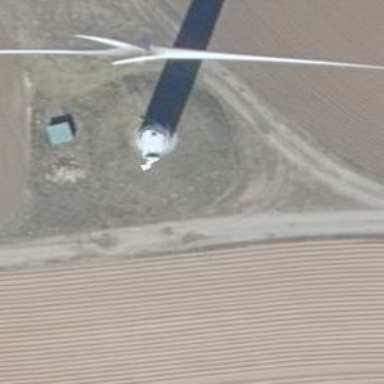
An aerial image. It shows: Wind generator powered by horizontal-axis wind turbine.